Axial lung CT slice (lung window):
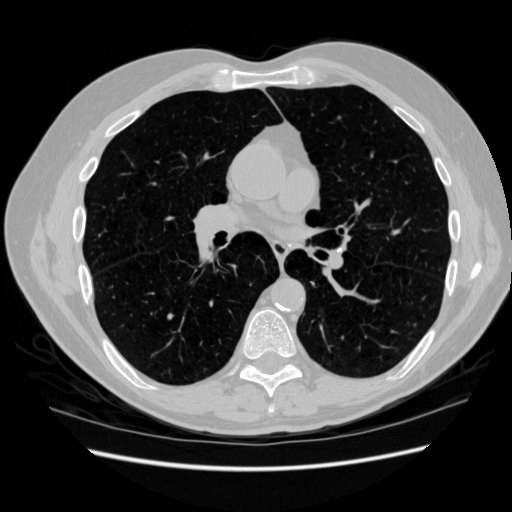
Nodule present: no